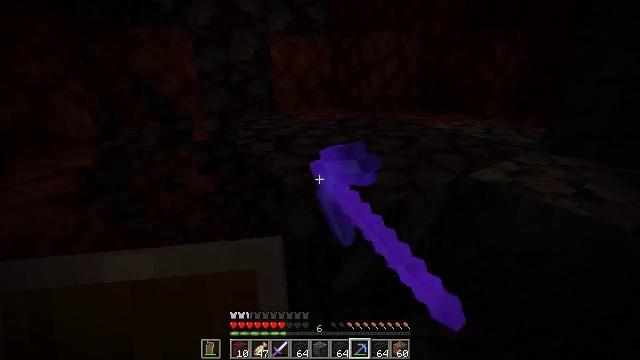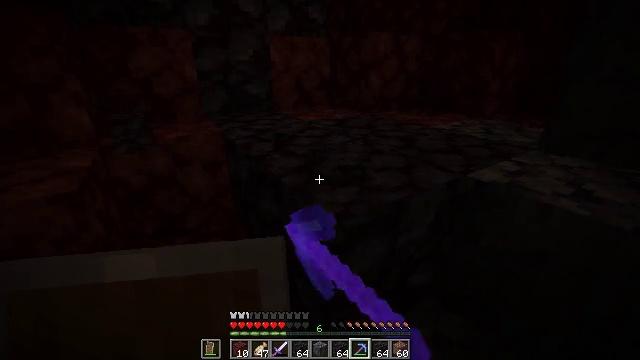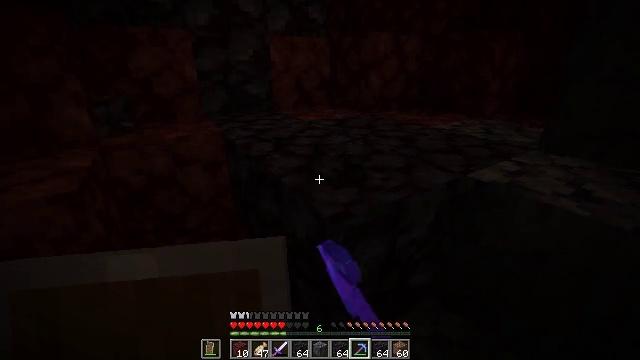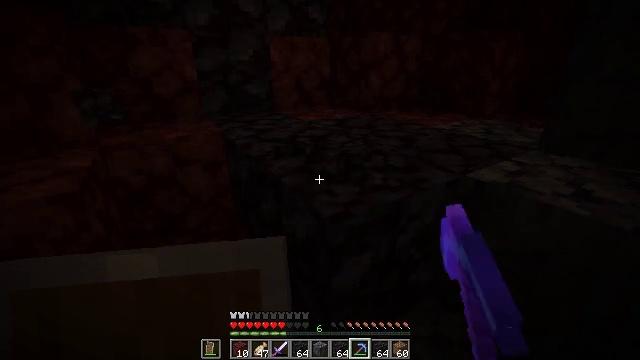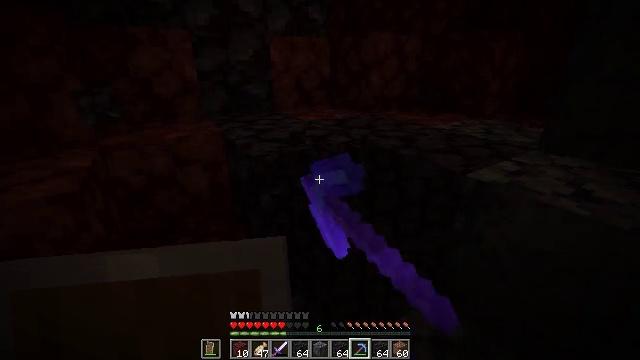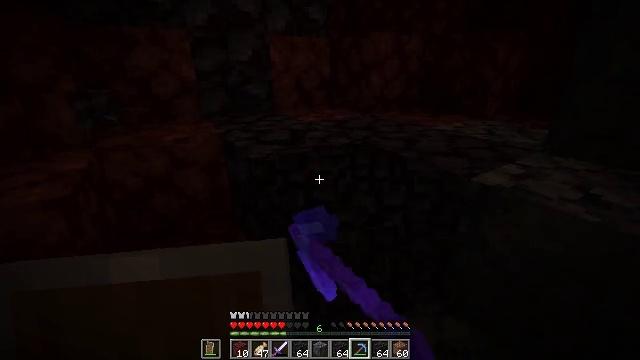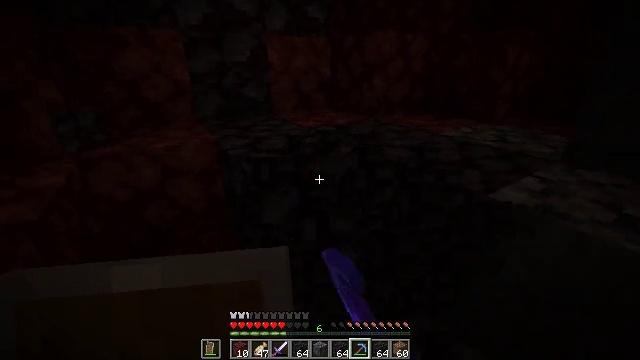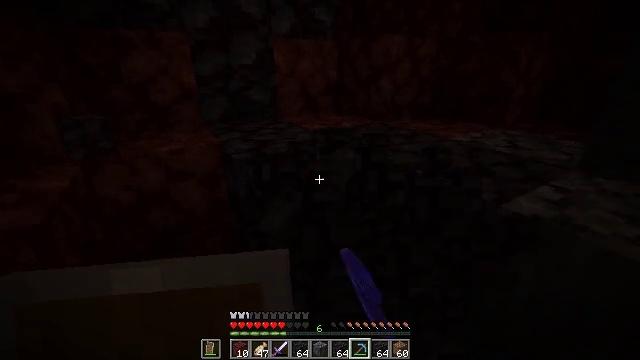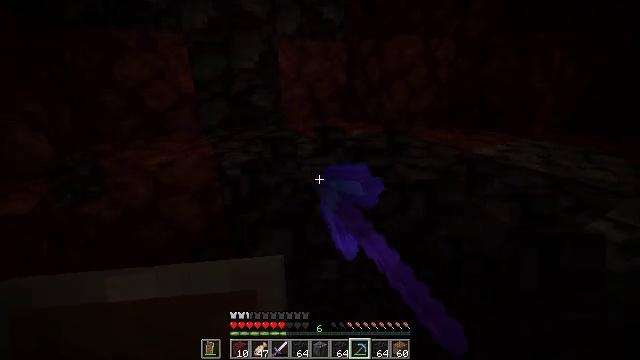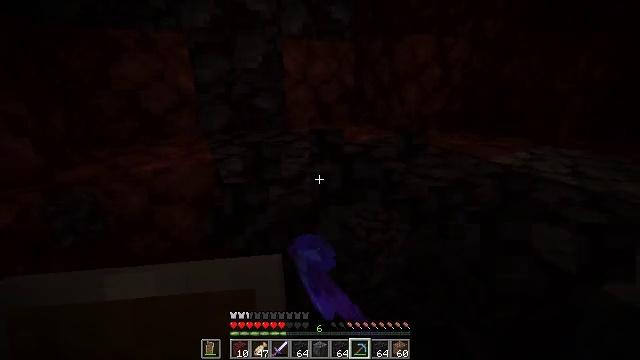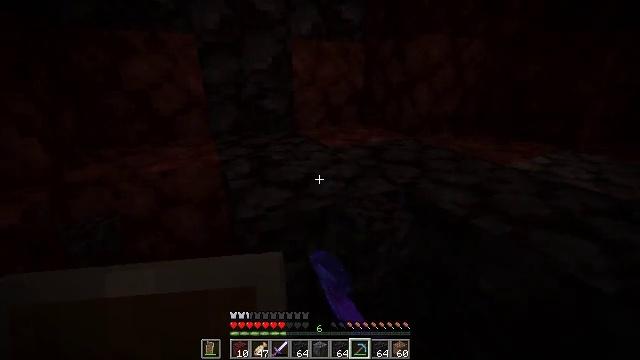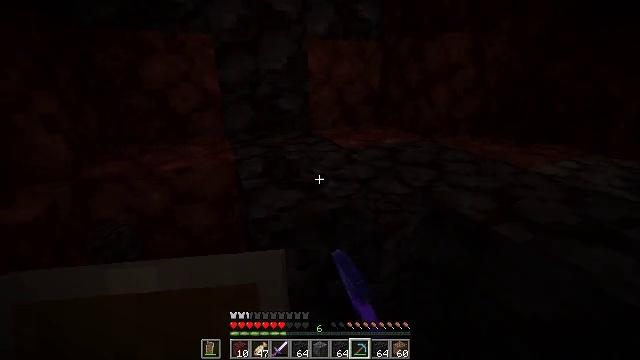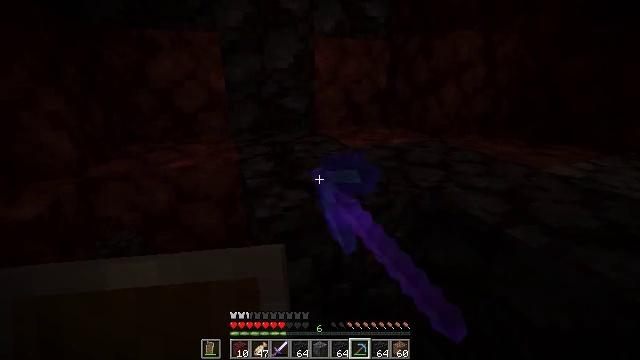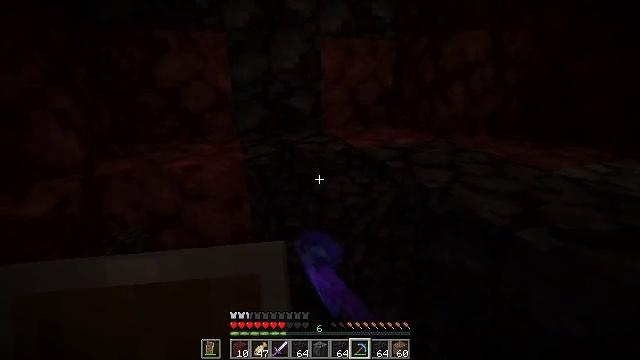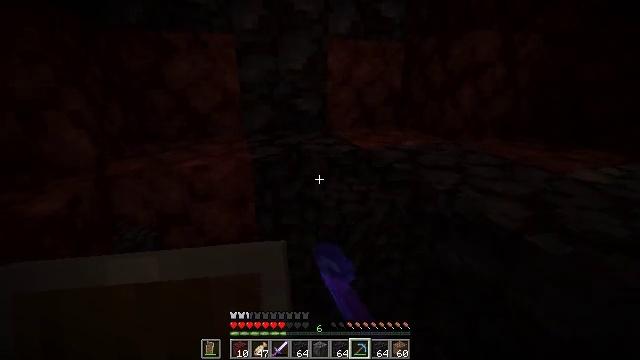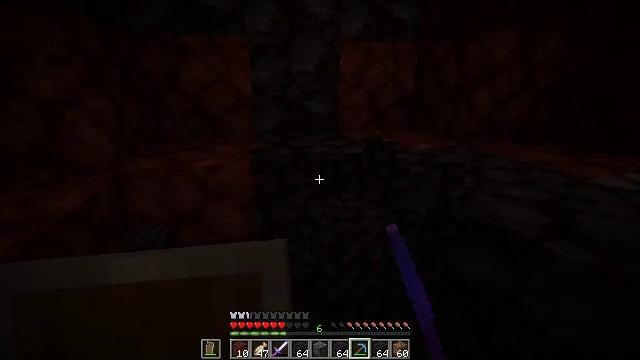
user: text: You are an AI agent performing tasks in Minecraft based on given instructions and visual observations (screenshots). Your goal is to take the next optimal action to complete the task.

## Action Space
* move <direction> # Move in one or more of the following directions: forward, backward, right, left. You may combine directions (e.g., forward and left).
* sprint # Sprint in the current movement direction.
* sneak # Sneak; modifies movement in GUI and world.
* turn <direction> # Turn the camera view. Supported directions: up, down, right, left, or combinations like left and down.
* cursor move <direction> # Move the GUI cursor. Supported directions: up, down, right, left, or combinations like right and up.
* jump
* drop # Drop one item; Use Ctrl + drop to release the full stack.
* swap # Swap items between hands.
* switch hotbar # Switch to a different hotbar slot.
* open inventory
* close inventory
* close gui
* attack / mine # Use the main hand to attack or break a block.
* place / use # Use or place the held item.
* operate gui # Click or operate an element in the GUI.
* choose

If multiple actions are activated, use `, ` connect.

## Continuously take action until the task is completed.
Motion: motion action
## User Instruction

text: Collect blackstone for building.
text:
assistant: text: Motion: attack / mine
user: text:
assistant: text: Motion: attack / mine
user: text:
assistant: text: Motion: attack / mine
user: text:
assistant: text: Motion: attack / mine
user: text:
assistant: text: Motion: move forward, attack / mine
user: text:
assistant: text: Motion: move forward, attack / mine
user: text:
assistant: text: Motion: move forward, turn left, attack / mine
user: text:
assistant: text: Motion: move forward, turn left, attack / mine
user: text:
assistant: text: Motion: turn left, attack / mine
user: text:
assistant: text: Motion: turn left, attack / mine
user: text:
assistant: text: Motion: turn left, attack / mine
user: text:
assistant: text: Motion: turn left, attack / mine
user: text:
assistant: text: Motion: turn left, attack / mine
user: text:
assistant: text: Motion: turn left, attack / mine
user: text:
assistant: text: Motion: turn left, attack / mine
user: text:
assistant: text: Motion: turn left, attack / mine
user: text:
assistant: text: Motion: attack / mine
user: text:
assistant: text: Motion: attack / mine
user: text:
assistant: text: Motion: attack / mine
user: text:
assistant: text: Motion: attack / mine
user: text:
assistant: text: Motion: attack / mine
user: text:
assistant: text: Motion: attack / mine
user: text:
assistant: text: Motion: turn right, attack / mine
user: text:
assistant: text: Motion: turn right, attack / mine
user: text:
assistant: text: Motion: turn right, attack / mine
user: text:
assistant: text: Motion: turn right, attack / mine
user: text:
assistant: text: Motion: attack / mine
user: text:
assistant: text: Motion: attack / mine
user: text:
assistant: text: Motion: attack / mine
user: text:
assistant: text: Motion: turn right, attack / mine